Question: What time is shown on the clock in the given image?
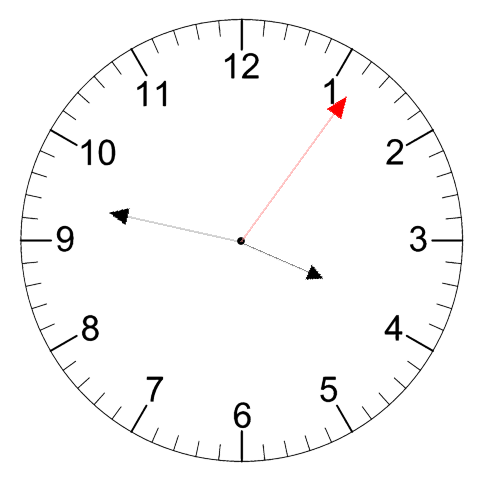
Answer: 03:47:06